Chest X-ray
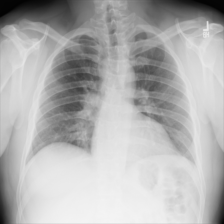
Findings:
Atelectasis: negative
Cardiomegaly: negative
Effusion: negative
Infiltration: negative
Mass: negative
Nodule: negative
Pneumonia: negative
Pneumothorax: negative
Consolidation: negative
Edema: negative
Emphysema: negative
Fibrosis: negative
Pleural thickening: negative
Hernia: negative